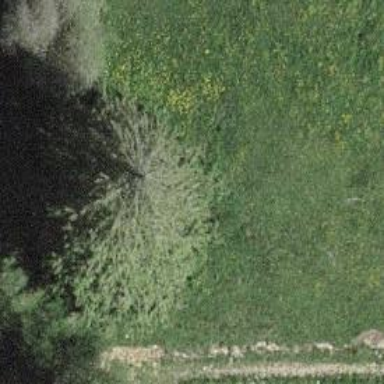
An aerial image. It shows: Single tag "natural: tree."